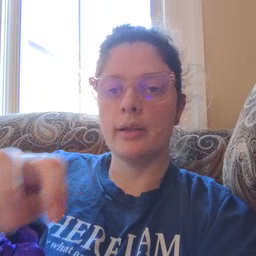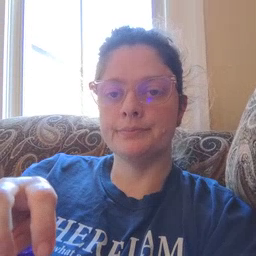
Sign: ride